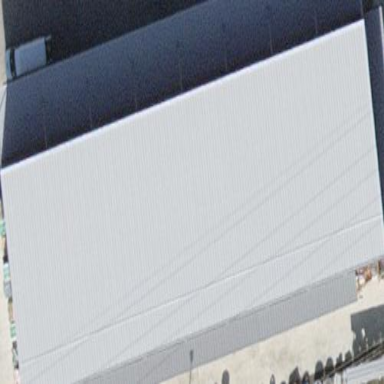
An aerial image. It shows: Commercial building.